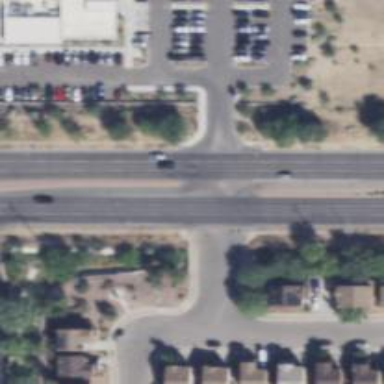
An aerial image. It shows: Unmarked road crossing.